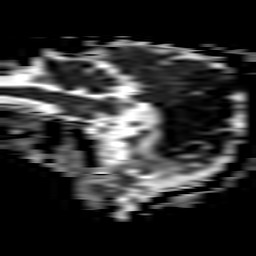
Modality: ADC
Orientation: sagittal
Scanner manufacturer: philips
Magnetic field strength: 3 T
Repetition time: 3.087 s
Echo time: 0.076 s